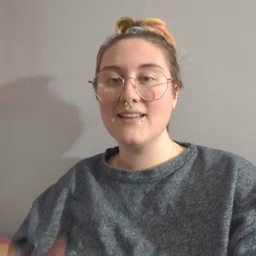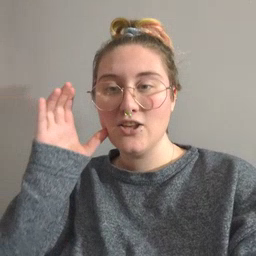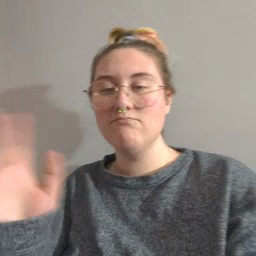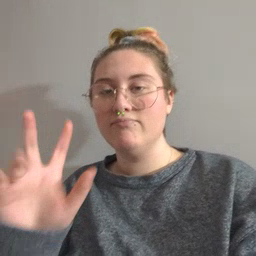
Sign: hear